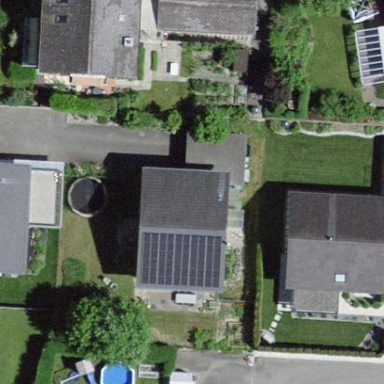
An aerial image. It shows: Residential building.